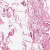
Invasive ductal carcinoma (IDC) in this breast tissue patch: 0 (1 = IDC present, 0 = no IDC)